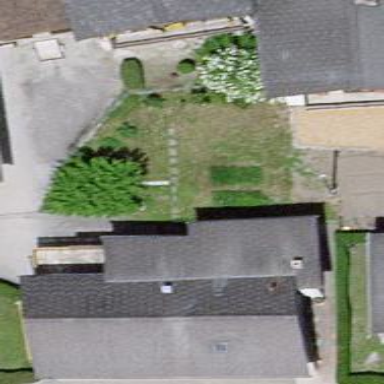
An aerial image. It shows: Simple and straightforward house.